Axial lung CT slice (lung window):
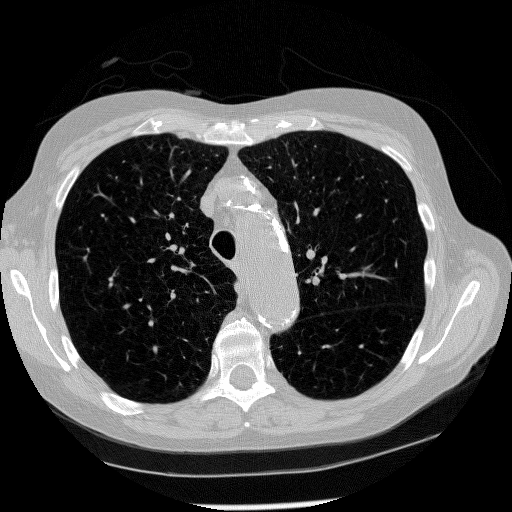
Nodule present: no